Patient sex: M
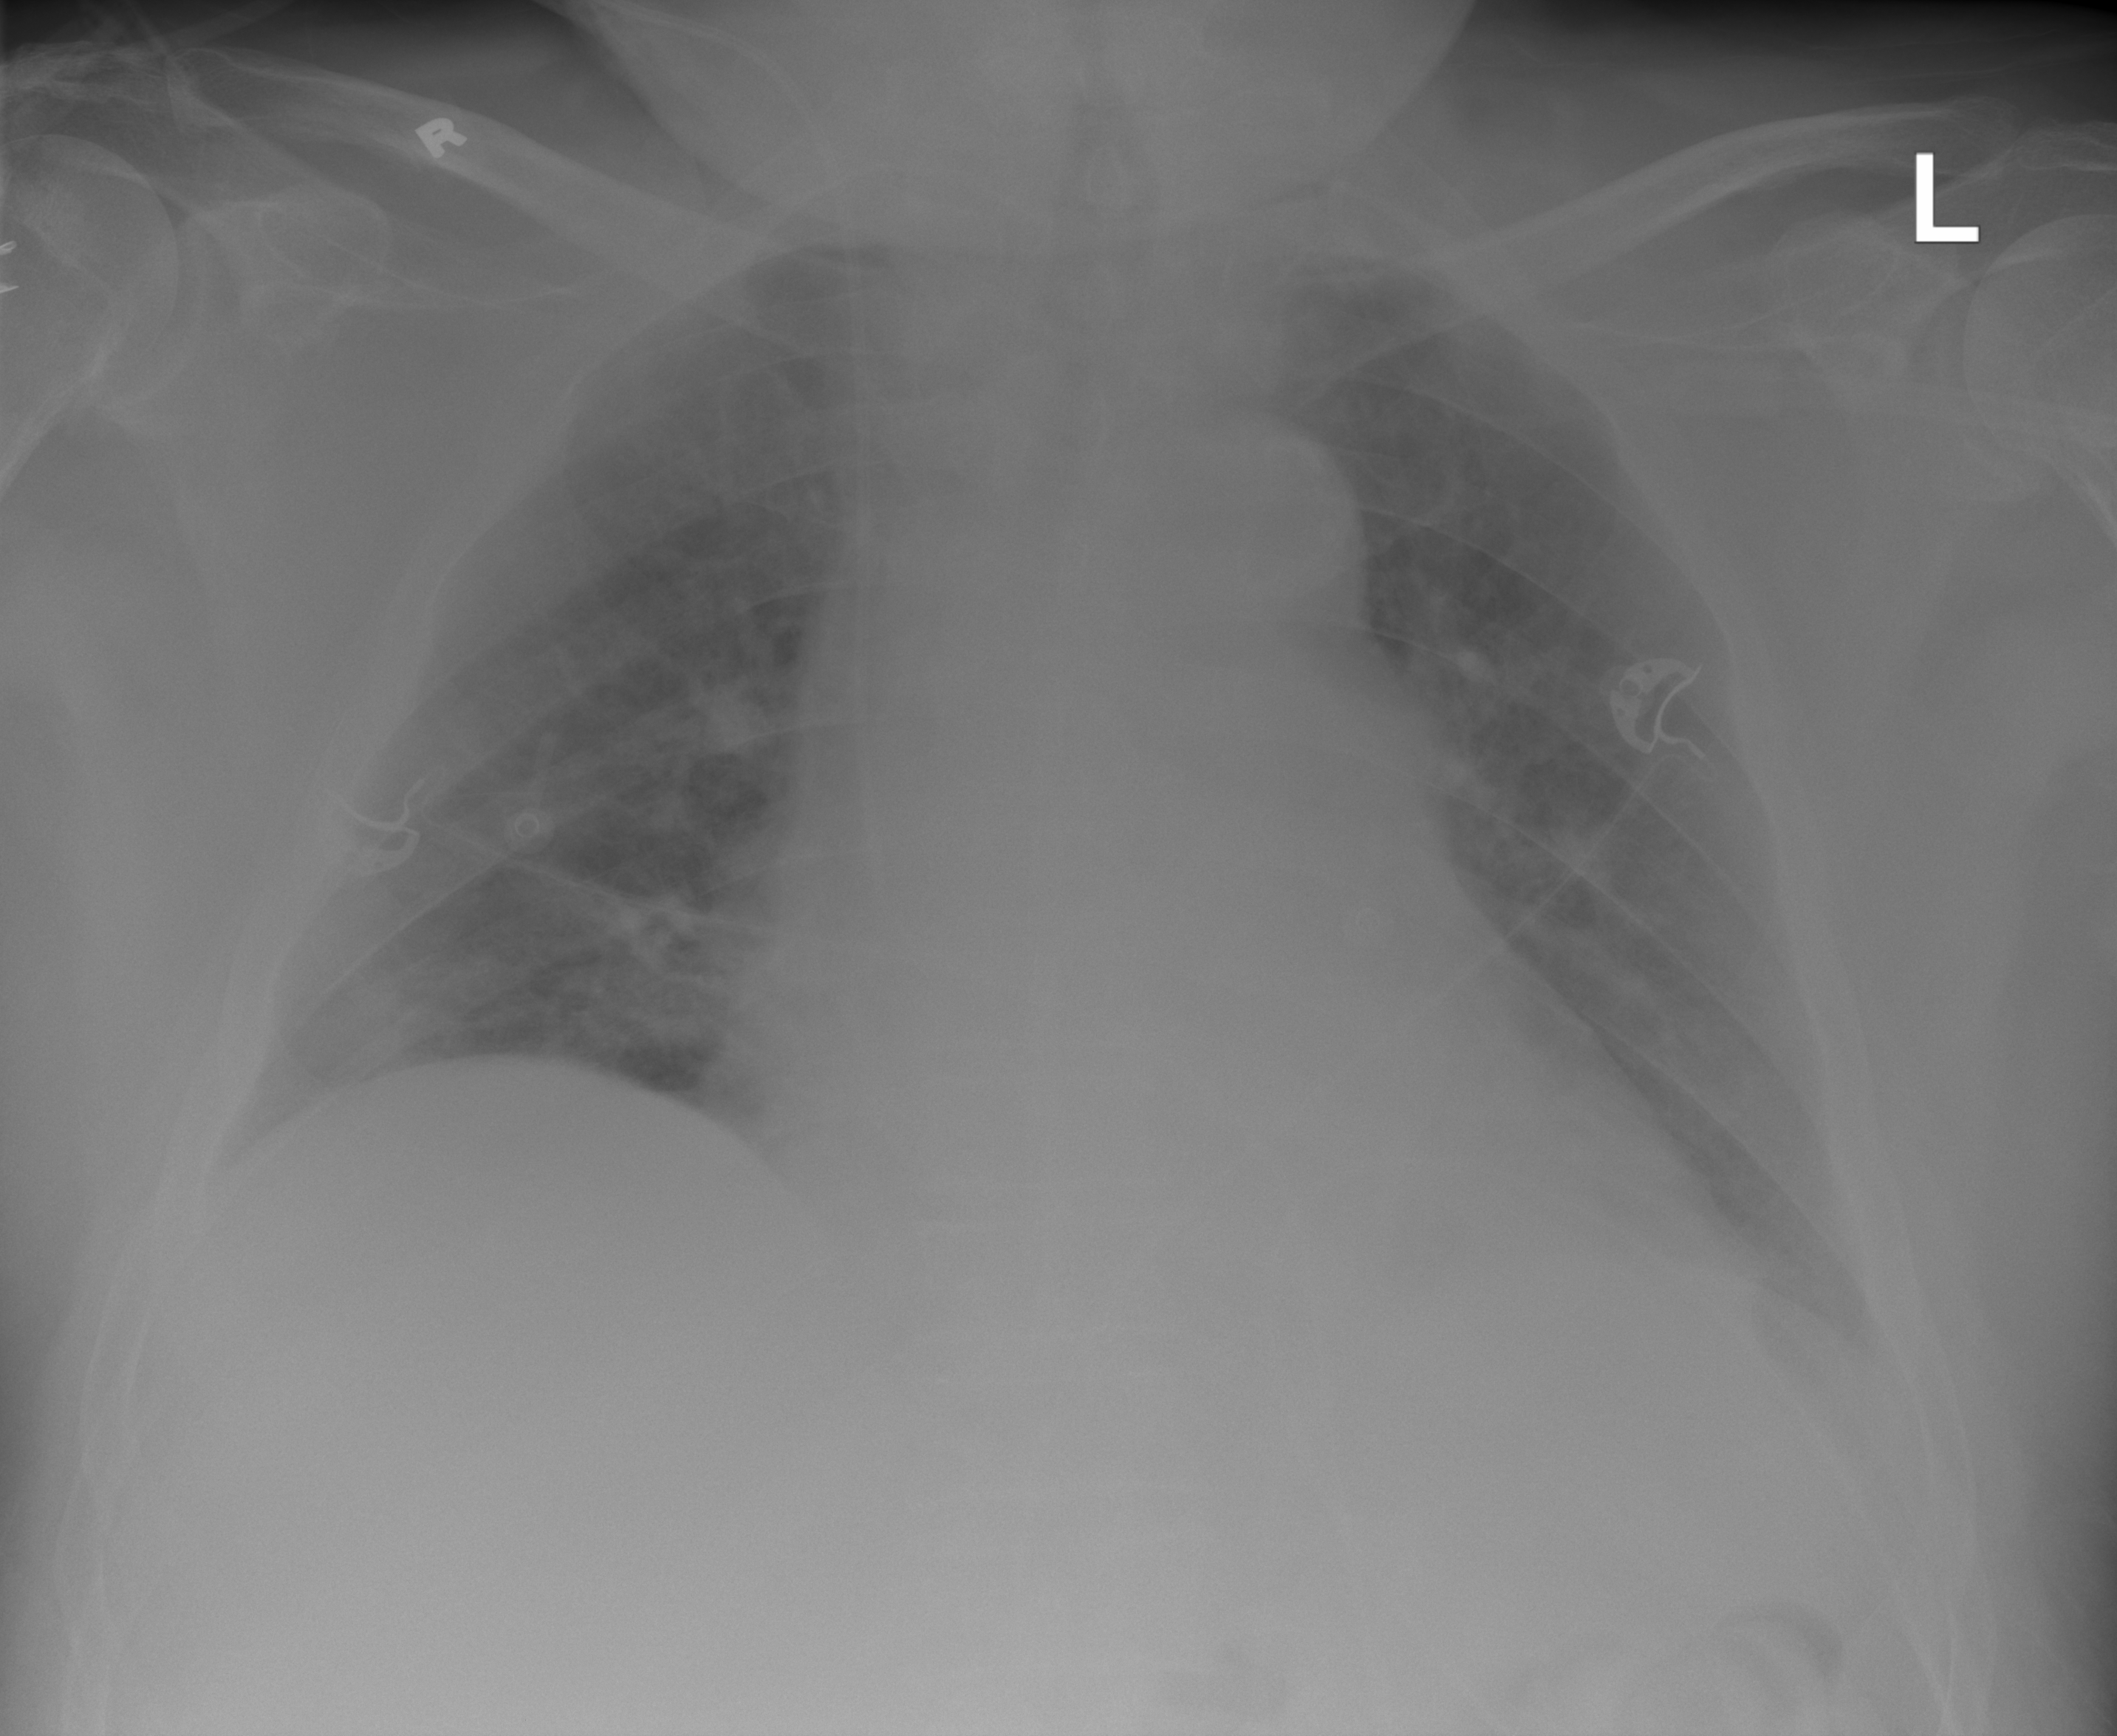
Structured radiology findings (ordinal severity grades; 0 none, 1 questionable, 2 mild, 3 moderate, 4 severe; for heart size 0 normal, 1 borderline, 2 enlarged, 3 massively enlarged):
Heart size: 3
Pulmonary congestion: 2
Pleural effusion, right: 0
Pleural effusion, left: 0
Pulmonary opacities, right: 0
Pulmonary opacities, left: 0
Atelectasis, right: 2
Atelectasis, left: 0